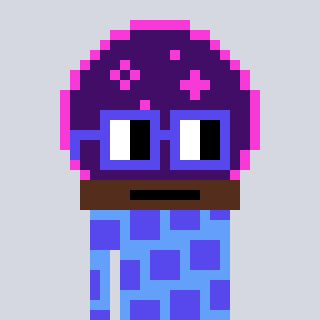
a pixel art character with square blue glasses, a crystalball-shaped head and a blue-colored body on a cool background